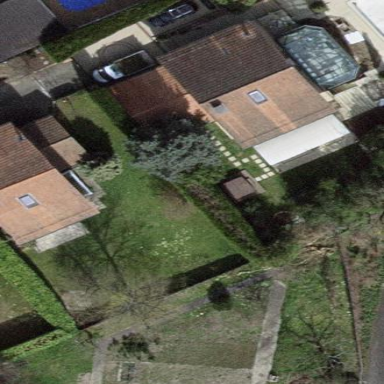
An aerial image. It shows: Garden surrounded by fence.